Interaction volume radius: 5 \u00c5
Interaction volume height: 45 \u00c5
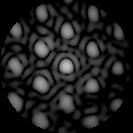
Disorder parameter: 0.2699